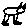
Label: cat